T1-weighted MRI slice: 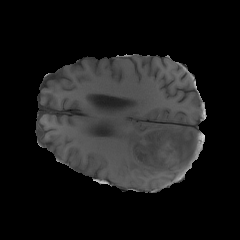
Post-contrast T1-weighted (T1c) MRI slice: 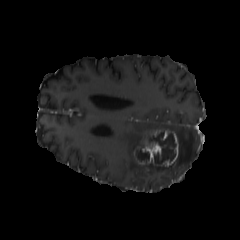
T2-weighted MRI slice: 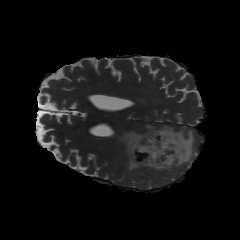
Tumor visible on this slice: yes